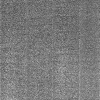
Atmospheric dust classification: dusty